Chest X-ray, PA view. Patient: 34 years old, sex M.
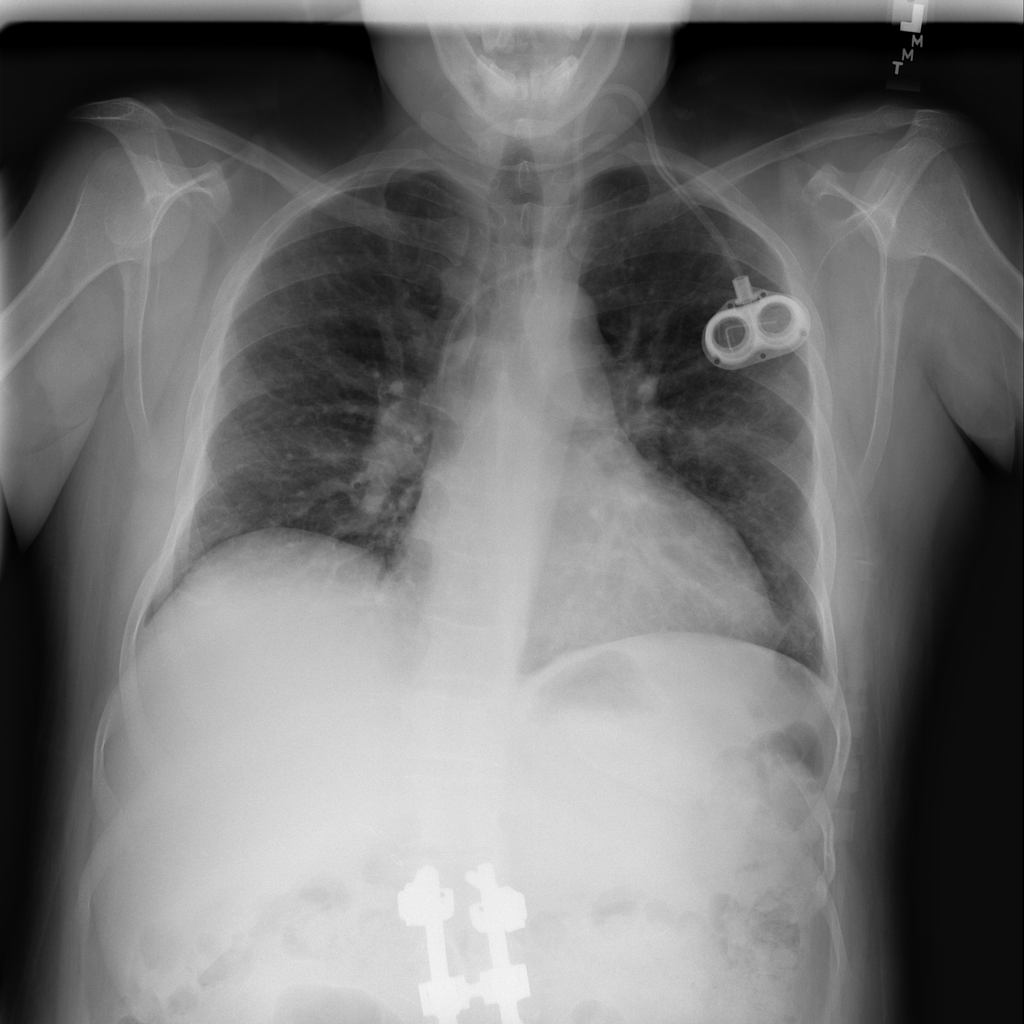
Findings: No Finding